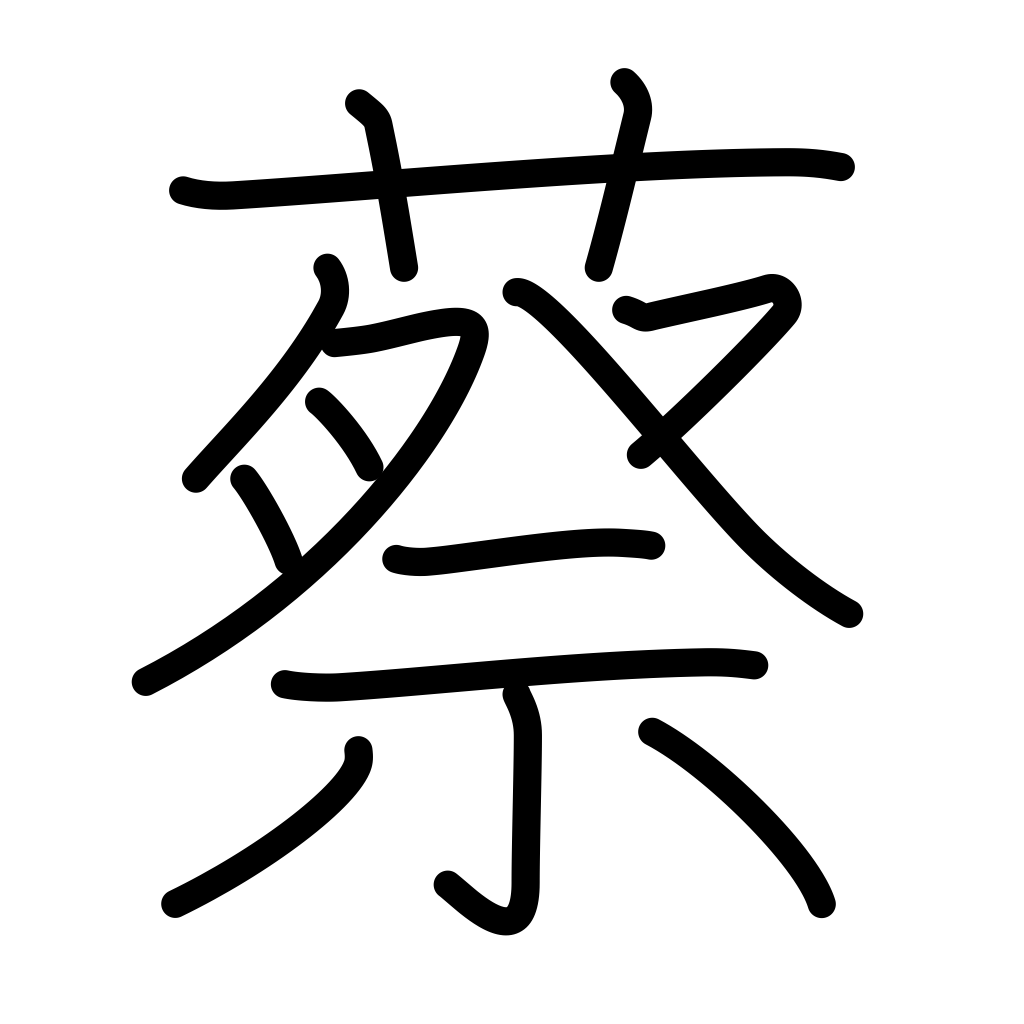
Meaning: type of tortoise used for divination